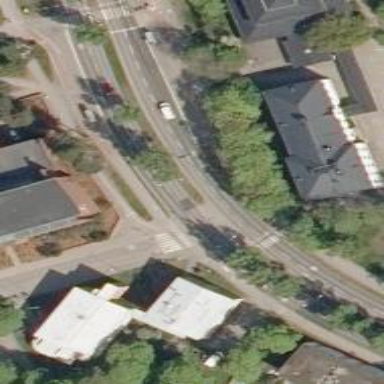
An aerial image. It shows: Road with "give way" sign.